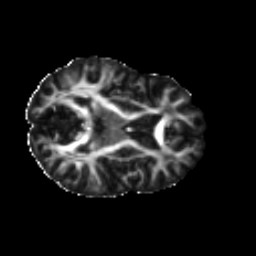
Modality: FA
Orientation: axial
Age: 54
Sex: female
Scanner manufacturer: ge
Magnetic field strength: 3 T
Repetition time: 7.8 s
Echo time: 0.0606 s